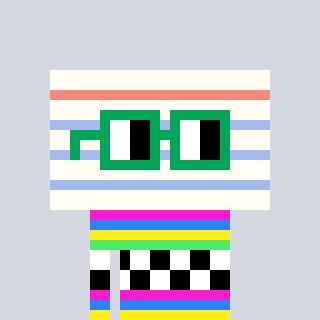
a pixel art character with square green glasses, a empty notebook page-shaped head and a gold-colored body on a cool background